Question: I'm using openCV to detect the distance between two lines and their position relative to the centre point of an image. Doesn't need to be an exact distance - just a contextual value of some sort (pixels would be fine)
My code which I have working detecting the two lines is this;
'''
import PIL
import time
import io
import picamera
import cv2
import numpy as np
image_count = 0
with picamera.PiCamera() as camera:
camera.start_preview()
camera.resolution = (340, 240)
time.sleep(2)
while(True):
try:
stream = io.BytesIO()
image_counter+=1
camera.capture(stream, format='png')
data = np.fromstring(stream.getvalue(), dtype=np.uint8)
image = cv2.imdecode(data, 1)
grey_image = cv2.cvtColor(image, cv2.COLOR_BGR2GRAY)
edge_image = cv2.Canny(grey_image, 50, 150, apertureSize = 3)
lines = cv2.HoughLines(edge_image, 1, np.pi/180, 95)
if(lines.any):
for rho, theta in lines[0]
a = np.cos(theta)
b = np.sin(theta)
x0 = a*rho
y0 = b*rho
x1 = int(x0 + 1000*(-b))
y1 = int(y0 + 1000*(a))
x2 = int(x0 - 1000*(-b))
y2 = int(y0 - 1000*(a))
cv2.line(image, (x1, y1), (x2, y2), (0,0,255), 2)
cv2.imwrite('lined_image_' + str(image_counter) + '.png, image)
except:
print 'loop error'
'''
It detects lines such as in this image;

I've been trying to work out how to do this numerically but it's convoluted and probably wrong - there must be an easier way but I can't see it with my inexperience using open CV.
How can I find the distance between the centre point of the image and the innermost red lines you see? (at the point where the lines intersects the horizontal line which intersects both in and the images centre point)
Thanks!
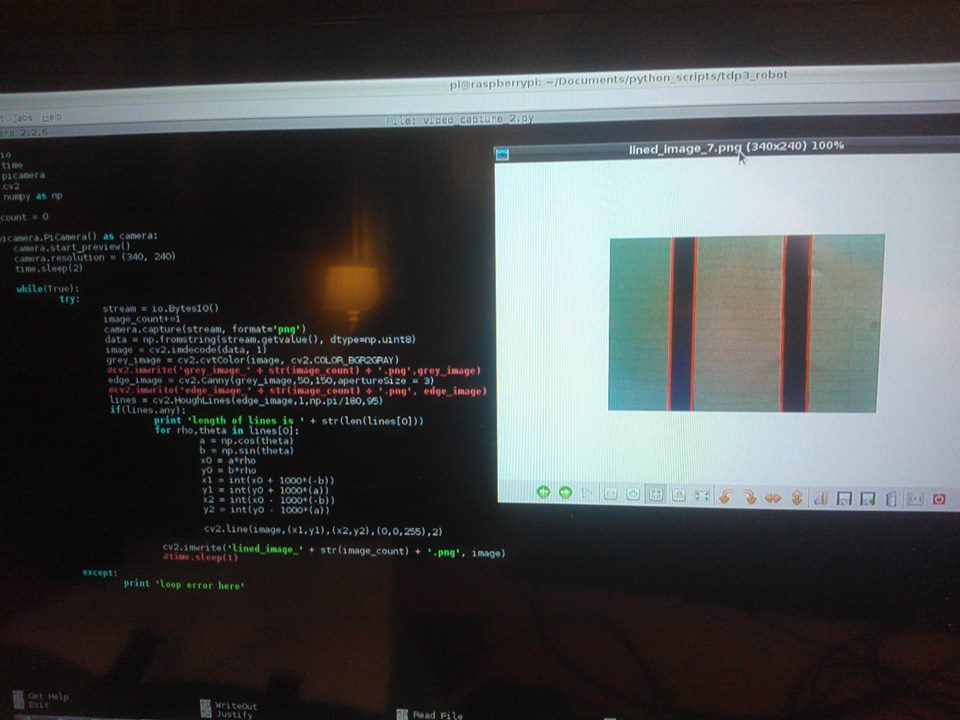
Answer: If you were to use 'HoughLinesP', you'd directly get start and end points of the lines. Then, when
Dx is '(x2-x1)' and Dy is '(y2-y1)', your required distance from the centre point '(x0,y0)' is

If you intend to stick with 'HoughLines', you can easily transform 'rho' and 'theta' to get the equation of a line, and use one of the many formulae described <URL> which is also where the above formula has been borrowed from.